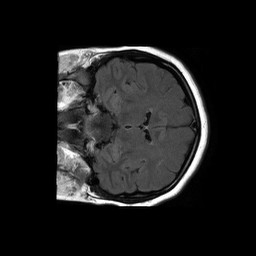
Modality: FLAIR
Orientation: coronal
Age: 30
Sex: female
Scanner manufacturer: philips
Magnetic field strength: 1.5 T
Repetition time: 6.24 s
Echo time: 0.12 s